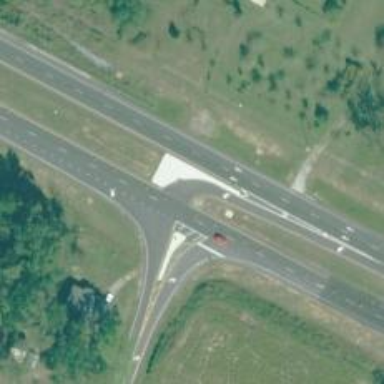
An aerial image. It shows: Trunk link highway.